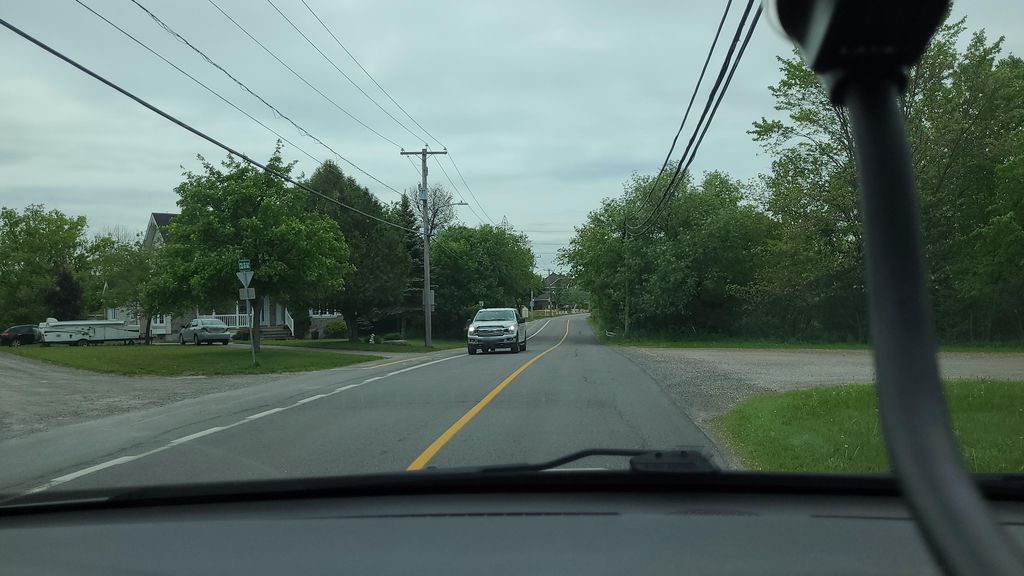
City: montreal